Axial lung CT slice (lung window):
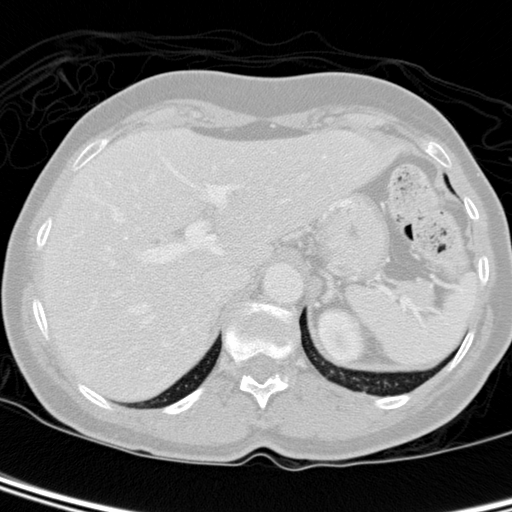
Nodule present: no